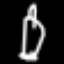
Label: pencil